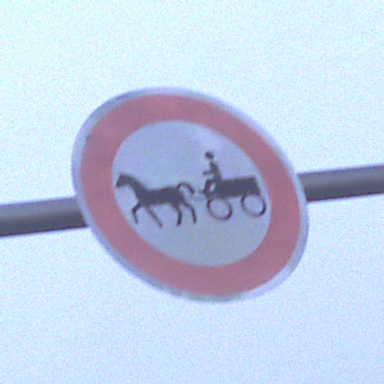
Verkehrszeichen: VerbotGespannfuhrwerke
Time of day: SunriseSunset
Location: Outdoor (Urban)
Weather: Overcast
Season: NotSpecified
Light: Natural